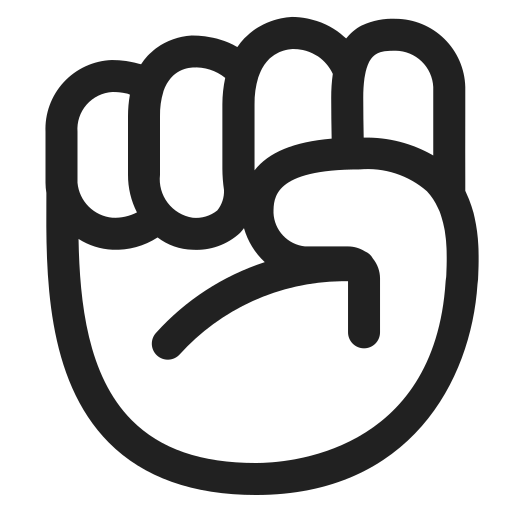
raised fist high contrast default